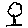
Label: tree